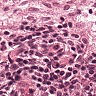
Metastatic tissue present: no